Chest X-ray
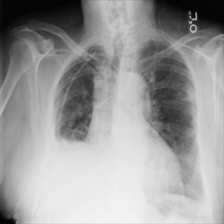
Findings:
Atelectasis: negative
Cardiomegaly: negative
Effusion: positive
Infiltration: negative
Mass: negative
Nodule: negative
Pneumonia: negative
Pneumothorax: negative
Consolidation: negative
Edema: negative
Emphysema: negative
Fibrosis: negative
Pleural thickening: negative
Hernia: negative